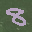
Label: 8